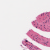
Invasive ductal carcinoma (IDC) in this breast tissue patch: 0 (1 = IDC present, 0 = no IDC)